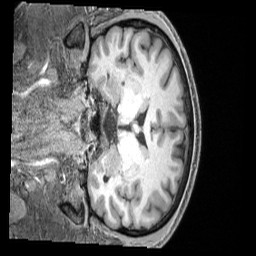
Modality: T1w
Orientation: coronal
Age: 45
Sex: male
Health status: ill
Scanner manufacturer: siemens
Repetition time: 2.4 s
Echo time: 0.00231 s